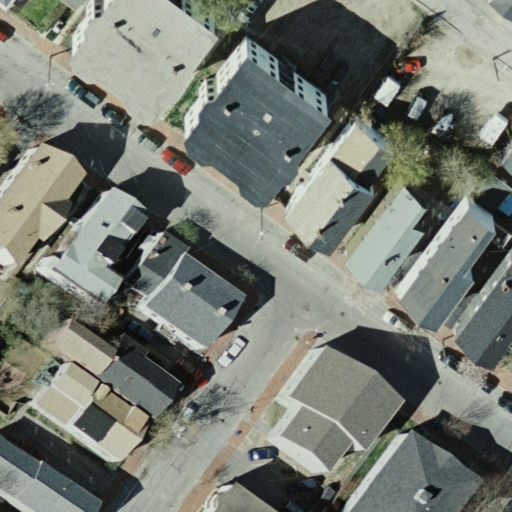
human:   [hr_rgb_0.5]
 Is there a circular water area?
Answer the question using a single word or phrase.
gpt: no

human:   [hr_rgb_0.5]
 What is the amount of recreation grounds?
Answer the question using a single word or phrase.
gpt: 0

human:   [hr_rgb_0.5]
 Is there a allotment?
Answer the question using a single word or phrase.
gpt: no

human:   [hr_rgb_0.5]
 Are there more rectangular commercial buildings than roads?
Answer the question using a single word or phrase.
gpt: no

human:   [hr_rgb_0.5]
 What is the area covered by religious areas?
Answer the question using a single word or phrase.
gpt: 0m2

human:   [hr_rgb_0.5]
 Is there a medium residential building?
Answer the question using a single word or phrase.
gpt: yes

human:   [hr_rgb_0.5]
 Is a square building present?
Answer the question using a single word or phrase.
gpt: no

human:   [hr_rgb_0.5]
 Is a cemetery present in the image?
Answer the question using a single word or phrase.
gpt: no

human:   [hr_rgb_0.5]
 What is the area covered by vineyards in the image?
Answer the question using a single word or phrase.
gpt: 0m2

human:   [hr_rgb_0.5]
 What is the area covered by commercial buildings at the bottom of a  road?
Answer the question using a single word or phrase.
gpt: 0m2

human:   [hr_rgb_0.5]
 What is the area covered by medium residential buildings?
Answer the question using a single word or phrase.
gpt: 2100m2

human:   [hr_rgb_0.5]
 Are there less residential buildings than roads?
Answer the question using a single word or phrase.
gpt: no

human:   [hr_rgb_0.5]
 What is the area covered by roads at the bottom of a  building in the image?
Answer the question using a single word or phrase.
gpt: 0m2

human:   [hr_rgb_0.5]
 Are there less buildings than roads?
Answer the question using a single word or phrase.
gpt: no

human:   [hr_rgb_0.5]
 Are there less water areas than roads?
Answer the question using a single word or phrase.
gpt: yes

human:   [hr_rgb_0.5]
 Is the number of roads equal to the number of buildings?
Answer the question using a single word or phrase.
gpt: no

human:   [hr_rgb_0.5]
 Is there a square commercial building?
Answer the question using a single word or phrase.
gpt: no

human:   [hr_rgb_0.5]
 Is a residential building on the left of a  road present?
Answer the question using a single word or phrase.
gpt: yes

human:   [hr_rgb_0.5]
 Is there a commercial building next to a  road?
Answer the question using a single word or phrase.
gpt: no

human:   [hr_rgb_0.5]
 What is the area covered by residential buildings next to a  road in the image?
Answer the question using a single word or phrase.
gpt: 2690m2

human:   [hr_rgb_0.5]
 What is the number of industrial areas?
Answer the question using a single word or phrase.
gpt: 0

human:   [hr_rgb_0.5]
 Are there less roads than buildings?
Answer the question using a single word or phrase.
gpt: yes

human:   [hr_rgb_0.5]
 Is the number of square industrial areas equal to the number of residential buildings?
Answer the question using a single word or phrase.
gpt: no

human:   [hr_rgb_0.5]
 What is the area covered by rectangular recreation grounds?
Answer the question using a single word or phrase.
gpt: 0m2

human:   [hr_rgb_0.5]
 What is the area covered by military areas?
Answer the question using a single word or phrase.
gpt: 0m2

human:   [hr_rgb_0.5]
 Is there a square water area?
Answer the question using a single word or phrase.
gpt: no

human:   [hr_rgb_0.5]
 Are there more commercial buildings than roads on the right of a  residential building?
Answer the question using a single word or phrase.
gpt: no

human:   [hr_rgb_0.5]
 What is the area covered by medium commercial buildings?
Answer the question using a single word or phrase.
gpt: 0m2

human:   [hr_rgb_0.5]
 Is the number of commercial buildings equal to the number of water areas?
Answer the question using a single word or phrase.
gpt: yes

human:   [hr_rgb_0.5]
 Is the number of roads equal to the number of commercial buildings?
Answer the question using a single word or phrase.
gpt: no

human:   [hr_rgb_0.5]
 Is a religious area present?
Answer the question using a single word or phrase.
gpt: no

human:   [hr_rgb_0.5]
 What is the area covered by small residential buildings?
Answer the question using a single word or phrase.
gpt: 60m2

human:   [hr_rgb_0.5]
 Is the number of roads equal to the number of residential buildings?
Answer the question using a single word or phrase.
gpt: no

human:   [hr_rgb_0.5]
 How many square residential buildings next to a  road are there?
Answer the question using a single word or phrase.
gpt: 0

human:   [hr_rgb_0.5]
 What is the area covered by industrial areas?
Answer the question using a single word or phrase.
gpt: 0m2

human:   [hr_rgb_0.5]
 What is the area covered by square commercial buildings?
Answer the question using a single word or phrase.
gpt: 0m2